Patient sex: F
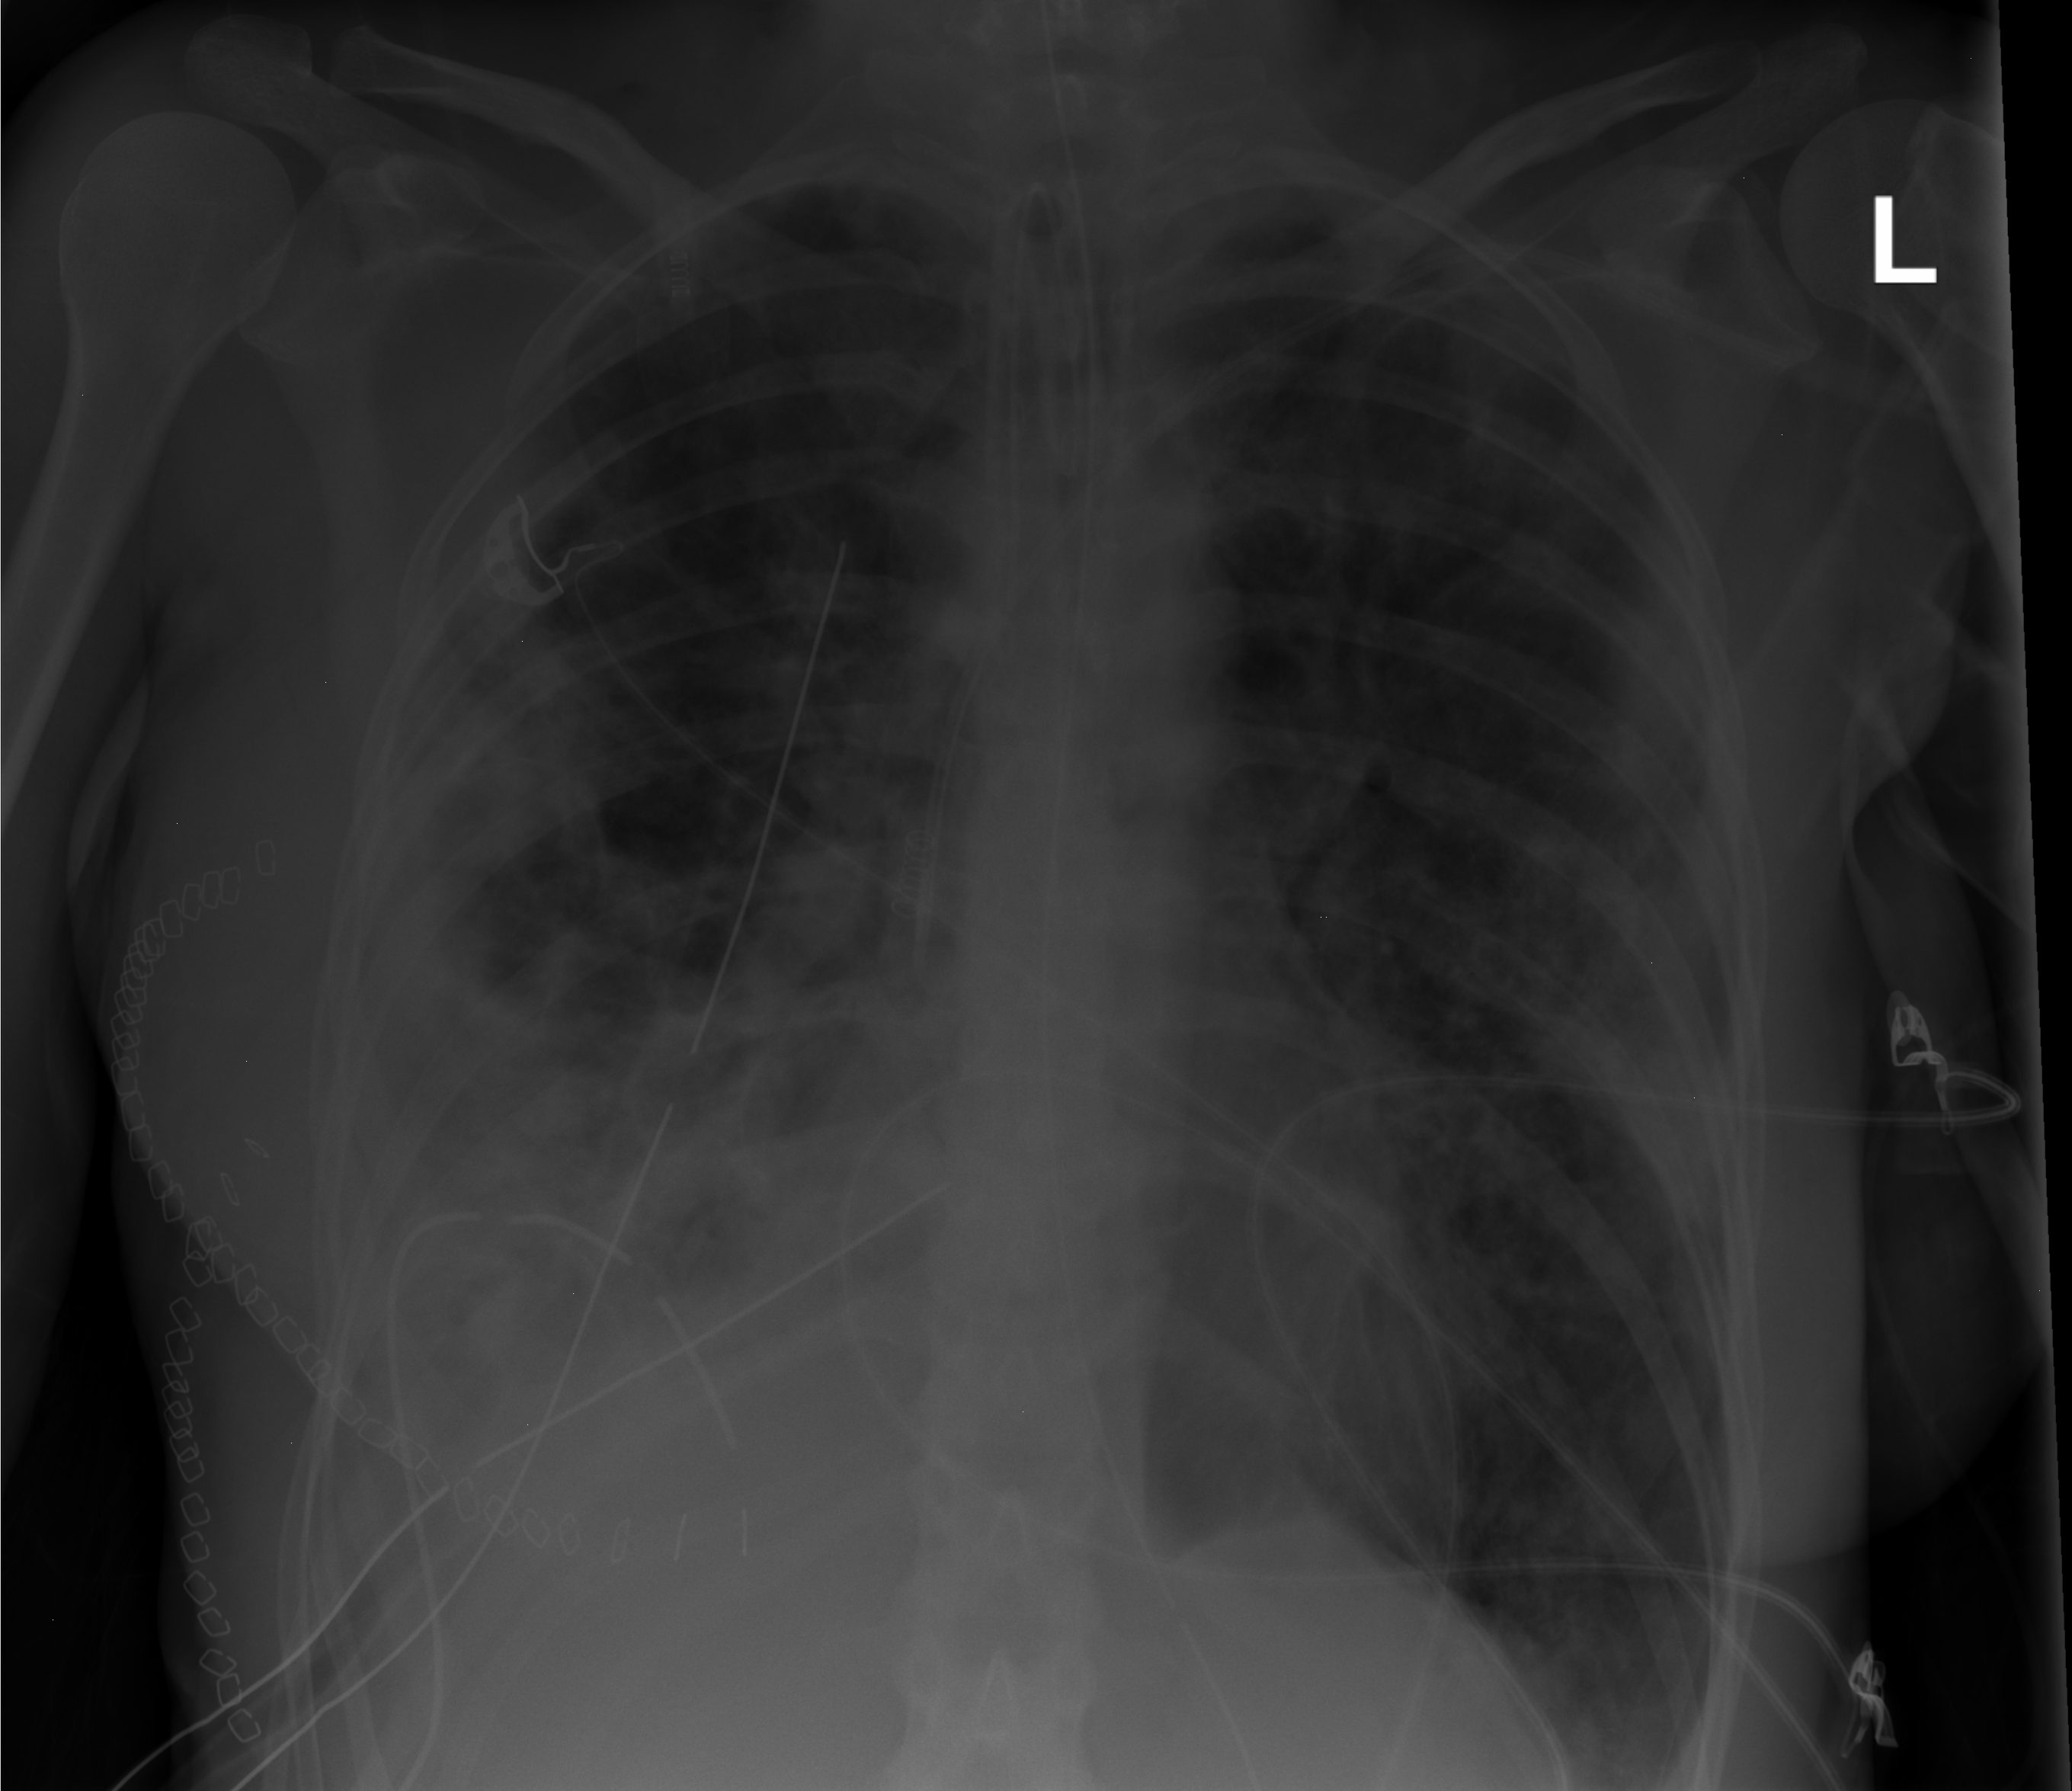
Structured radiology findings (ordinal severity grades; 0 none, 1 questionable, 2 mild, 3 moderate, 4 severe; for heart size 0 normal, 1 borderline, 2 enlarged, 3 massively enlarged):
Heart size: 0
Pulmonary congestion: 0
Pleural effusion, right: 3
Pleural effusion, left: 0
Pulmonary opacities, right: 4
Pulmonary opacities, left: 3
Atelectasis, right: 3
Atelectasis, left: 2